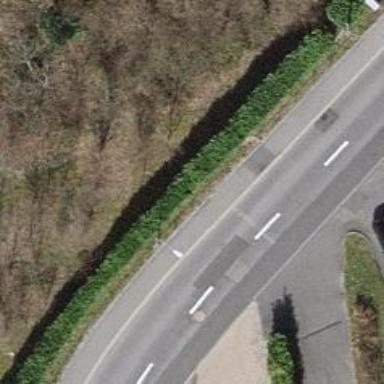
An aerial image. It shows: Asphalt sidewalk along the footway.